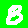
Digit: 8